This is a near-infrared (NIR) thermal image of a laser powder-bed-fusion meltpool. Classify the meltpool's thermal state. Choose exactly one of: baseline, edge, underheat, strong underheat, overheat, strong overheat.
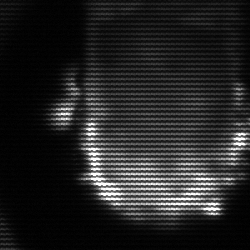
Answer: baseline